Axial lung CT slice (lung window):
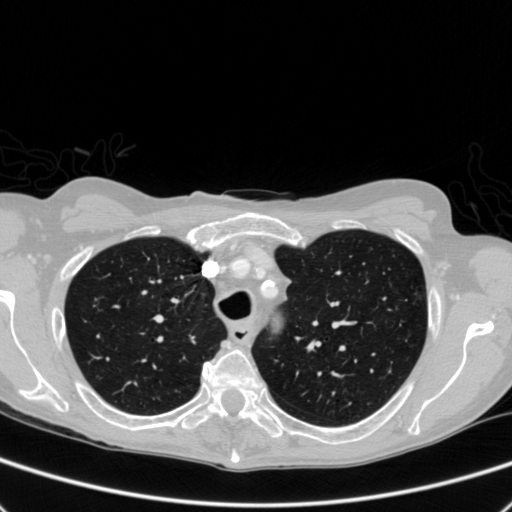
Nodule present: no